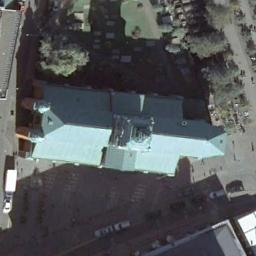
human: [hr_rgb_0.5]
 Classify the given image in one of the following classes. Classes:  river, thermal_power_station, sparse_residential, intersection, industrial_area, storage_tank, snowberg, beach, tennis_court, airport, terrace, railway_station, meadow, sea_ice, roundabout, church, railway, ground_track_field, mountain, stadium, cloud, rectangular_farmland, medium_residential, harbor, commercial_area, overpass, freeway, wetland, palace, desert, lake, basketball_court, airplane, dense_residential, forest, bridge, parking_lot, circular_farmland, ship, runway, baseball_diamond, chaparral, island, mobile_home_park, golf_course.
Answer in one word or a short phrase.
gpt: church